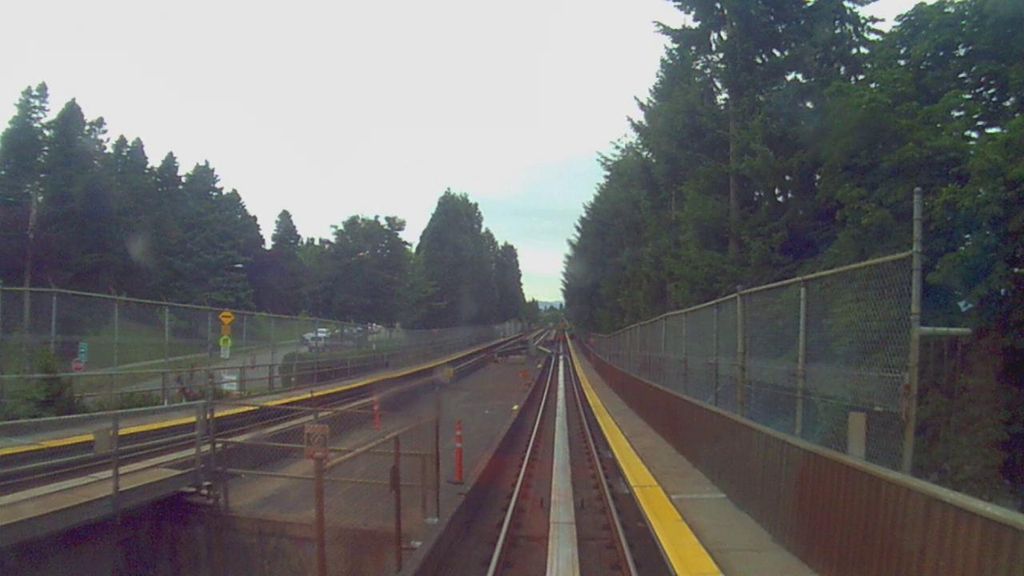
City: vancouver